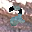
Label: 2